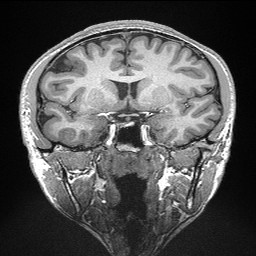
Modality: T1w
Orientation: sagittal
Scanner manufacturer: siemens
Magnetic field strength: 3 T
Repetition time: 2.3 s
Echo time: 0.00298 s